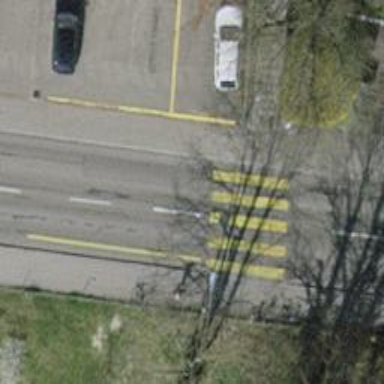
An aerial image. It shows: Paved footway with zebra crossing.